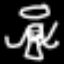
Label: angel